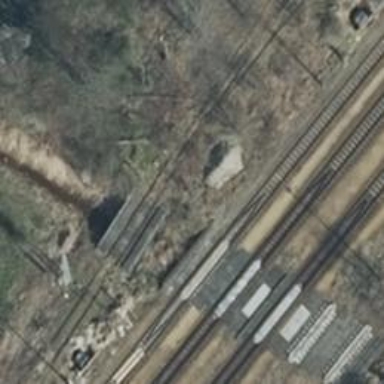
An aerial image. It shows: Abandoned railway yard.